Question: I need to locate a search bar to search some text listed in the below box and click on it. I tried below code but I couldn't perform the activity.
This code wasn't clicked the search bar:-
'''
driver.findElement(By.xpath("//input[@class='Searchbar__search-field___2FQ0S search-input']")
'''
Image of the HTML:

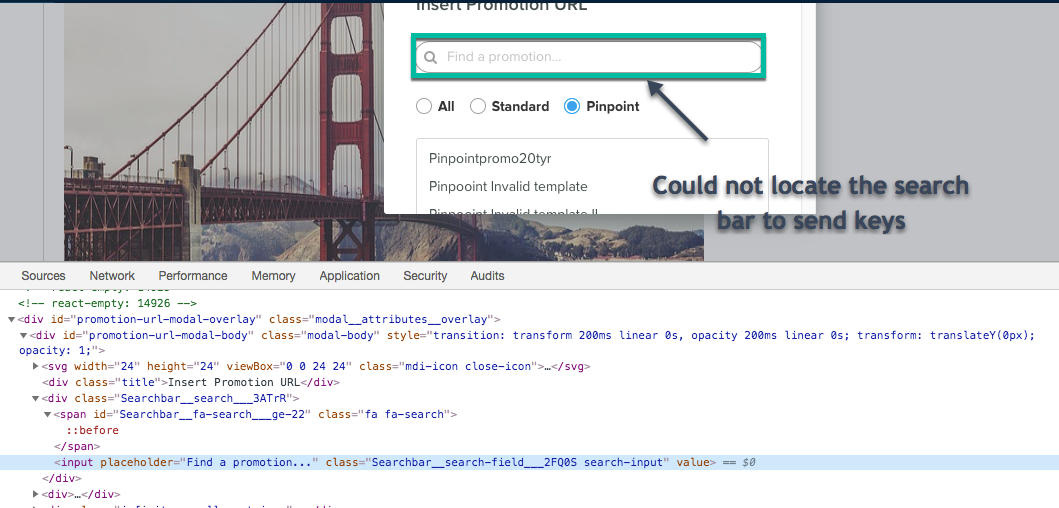
Answer: The desired elements are <URL>:
- 'cssSelector':'''
new WebDriverWait(driver, 20).until(ExpectedConditions.elementToBeClickable(By.cssSelector("div.modal-body#promotion-url-modal-body input.search-input[placeholder='Find a promotion...']"))).click();
'''
- 'xpath':'''
new WebDriverWait(driver, 20).until(ExpectedConditions.elementToBeClickable(By.xpath("//div[@class='modal-body' and @id='promotion-url-modal-body']//input[contains(@class, 'search-input') and @placeholder='Find a promotion...']"))).click();
'''